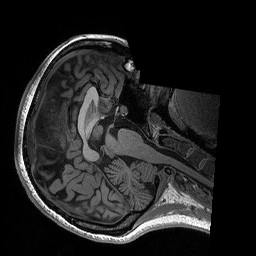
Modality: T1w
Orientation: axial
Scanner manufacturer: siemens
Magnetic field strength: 3 T